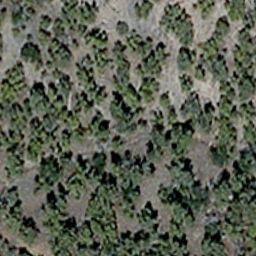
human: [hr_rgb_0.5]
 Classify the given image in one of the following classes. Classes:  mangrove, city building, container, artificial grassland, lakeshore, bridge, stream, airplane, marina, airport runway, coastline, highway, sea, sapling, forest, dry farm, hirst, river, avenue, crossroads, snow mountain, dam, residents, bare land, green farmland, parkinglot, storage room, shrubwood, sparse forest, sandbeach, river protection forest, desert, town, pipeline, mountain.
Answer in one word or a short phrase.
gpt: sparse forest